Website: macys
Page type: customer-info-address
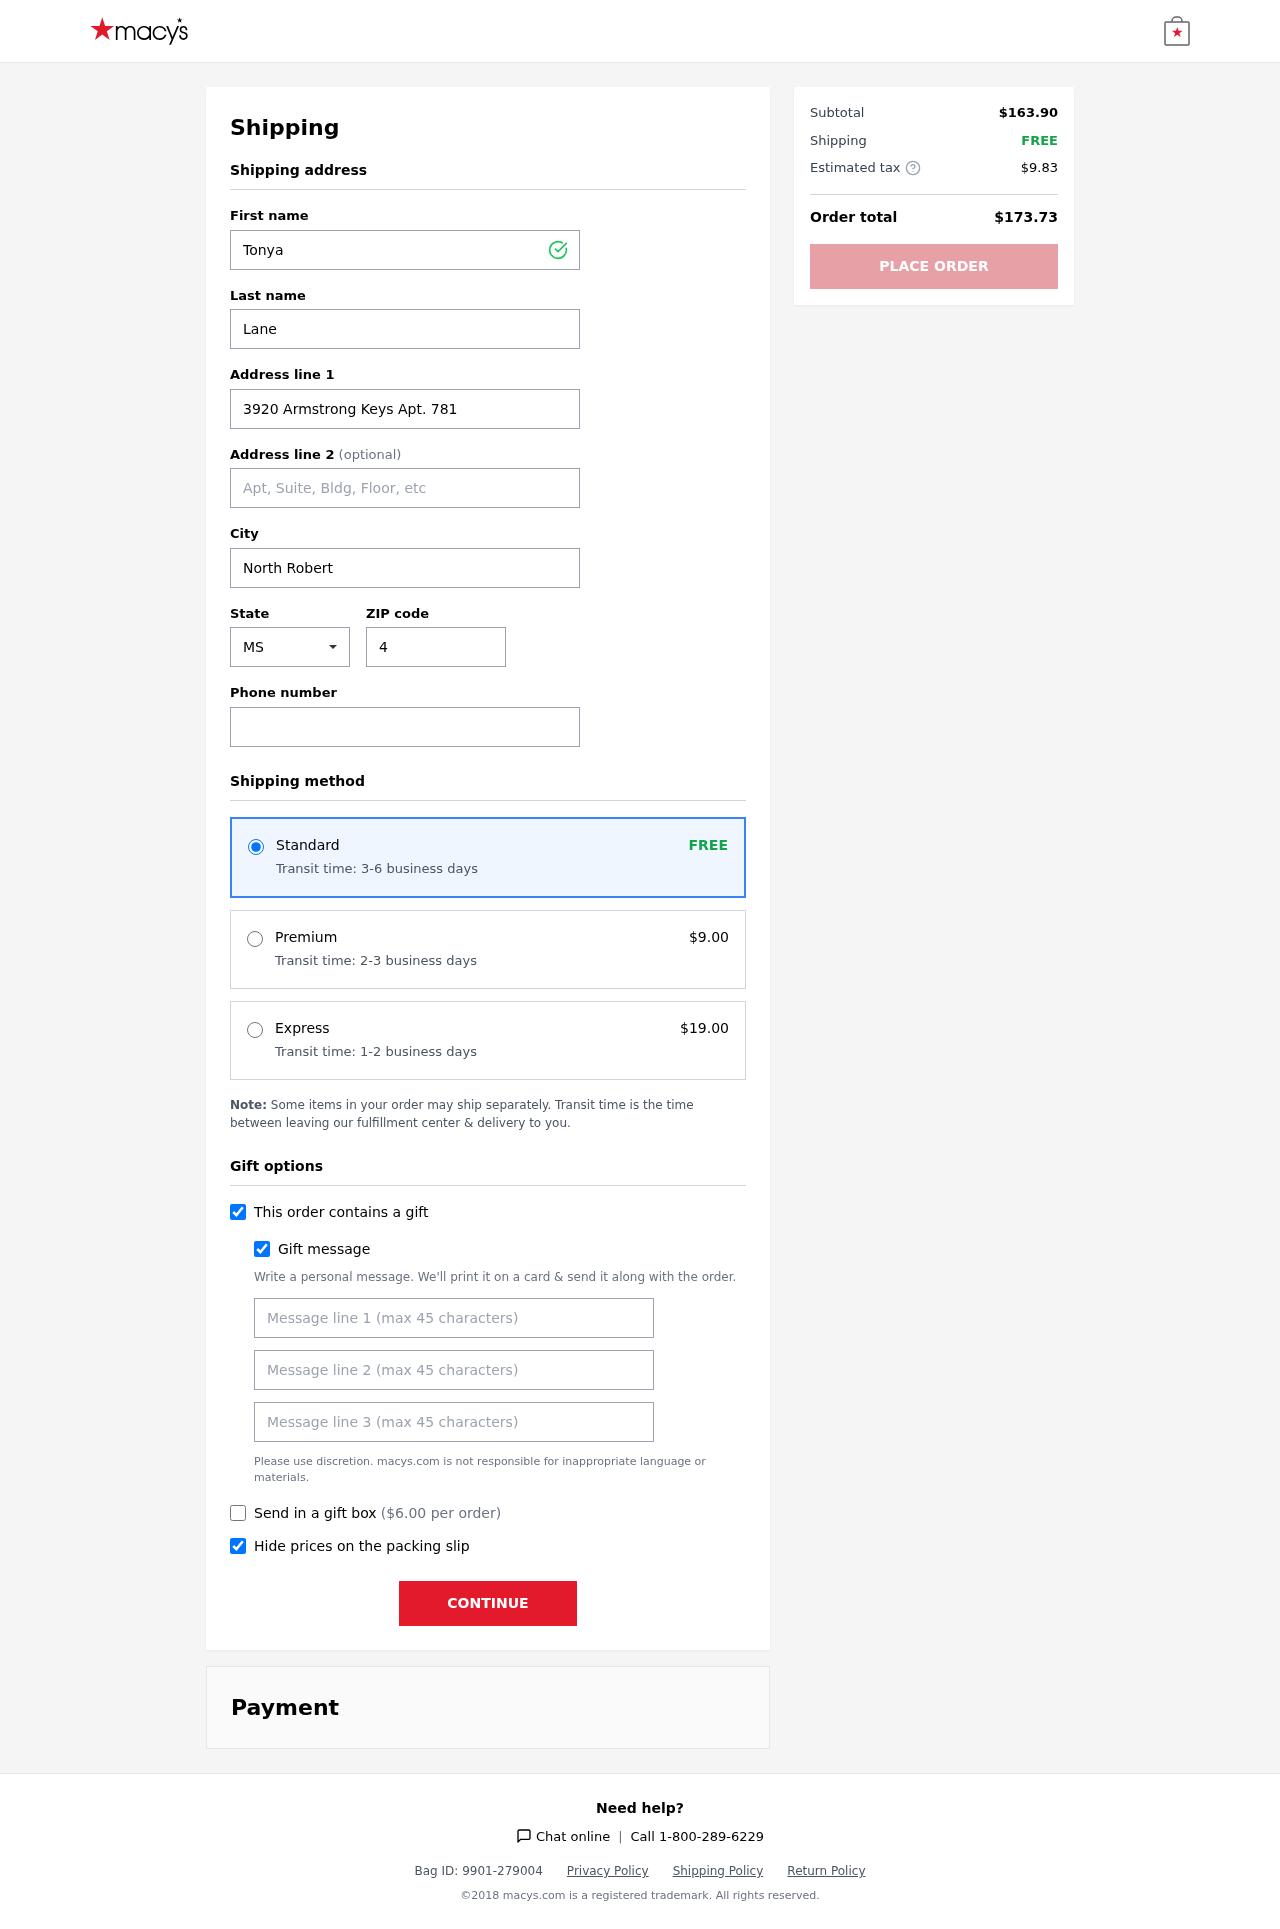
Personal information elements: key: PII_CITY
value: North Robert
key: PII_FIRSTNAME
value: Tonya
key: PII_GIFT_MESSAGE
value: Happy birthday, Stephanie! I saw these gorgeous Chelsea boots in pale blue and immediately thought of you—perfect for all your adventures ahead! I hope they bring a little extra joy to your special day!  Tonya
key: PII_LASTNAME
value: Lane
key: PII_PHONE
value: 3328227684
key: PII_POSTCODE
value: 49123
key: PII_STATE_ABBR
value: MS
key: PII_STREET
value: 3920 Armstrong Keys Apt. 781
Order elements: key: ORDER_SHIPPING_STANDARD
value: FREE
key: ORDER_SHIPPING_STANDARD_TIME
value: Transit time: 3-6 business days
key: ORDER_SHIPPING_PREMIUM
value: $9.00
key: ORDER_SHIPPING_PREMIUM_TIME
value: Transit time: 2-3 business days
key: ORDER_SHIPPING_EXPRESS
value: $19.00
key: ORDER_SHIPPING_EXPRESS_TIME
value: Transit time: 1-2 business days
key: ORDER_GIFT_BOX_FEE
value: $6.00
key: ORDER_SUBTOTAL
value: $163.90
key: ORDER_SHIPPING_COST
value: FREE
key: ORDER_TAX
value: $9.83
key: ORDER_TOTAL
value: $173.73